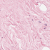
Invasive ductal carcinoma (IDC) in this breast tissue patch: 0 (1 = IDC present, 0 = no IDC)